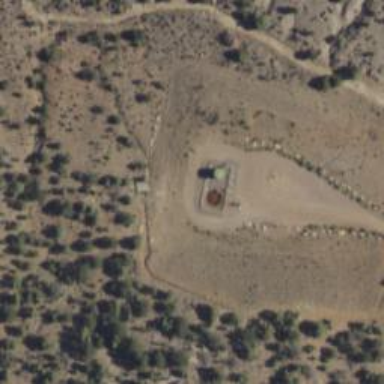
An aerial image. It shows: Storage tank that is man-made.